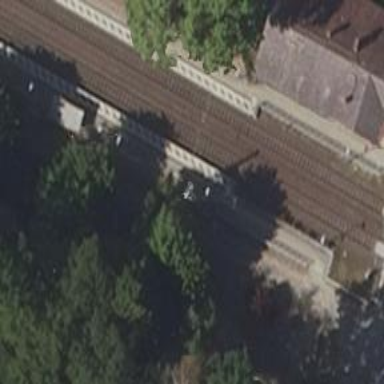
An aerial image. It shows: Close-up of railway platform edge.